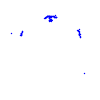
Particle: pion